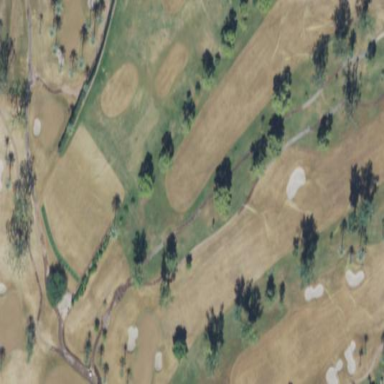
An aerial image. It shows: Golf fairway surrounded by grass.